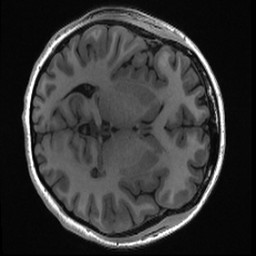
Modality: T1w
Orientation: axial